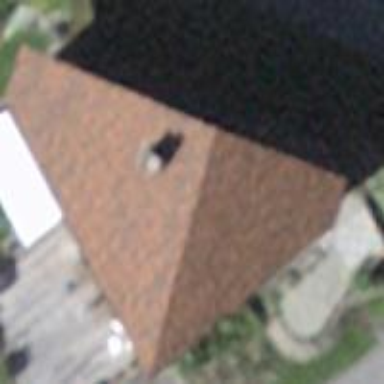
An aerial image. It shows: Building with tile roof.